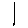
Label: line